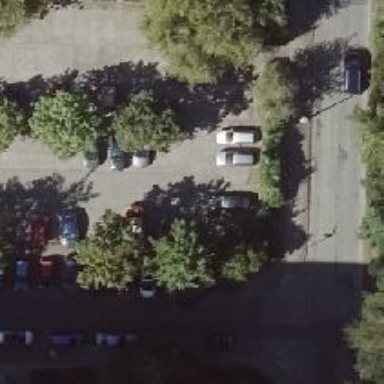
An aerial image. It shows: Concrete parking aisle as service road.